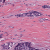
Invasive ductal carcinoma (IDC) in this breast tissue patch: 0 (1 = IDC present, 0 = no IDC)